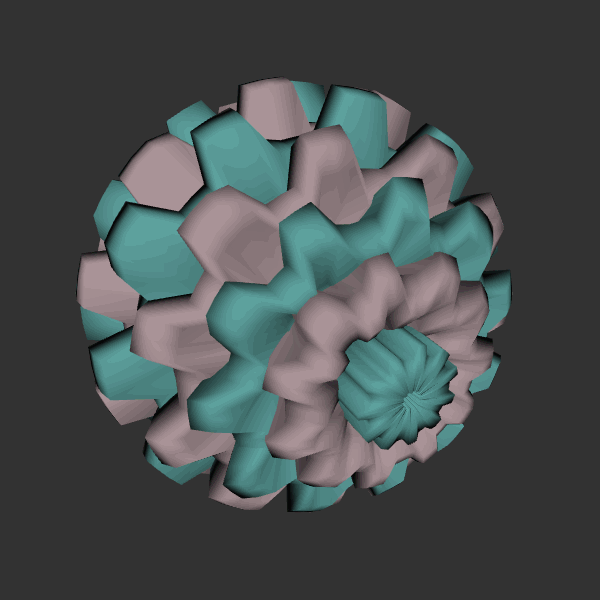
Background: dark